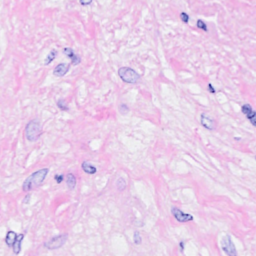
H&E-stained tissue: Breast